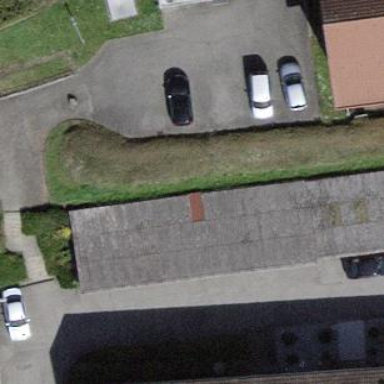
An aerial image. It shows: Group of garages.